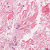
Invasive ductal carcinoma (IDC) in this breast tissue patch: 0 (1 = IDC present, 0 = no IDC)